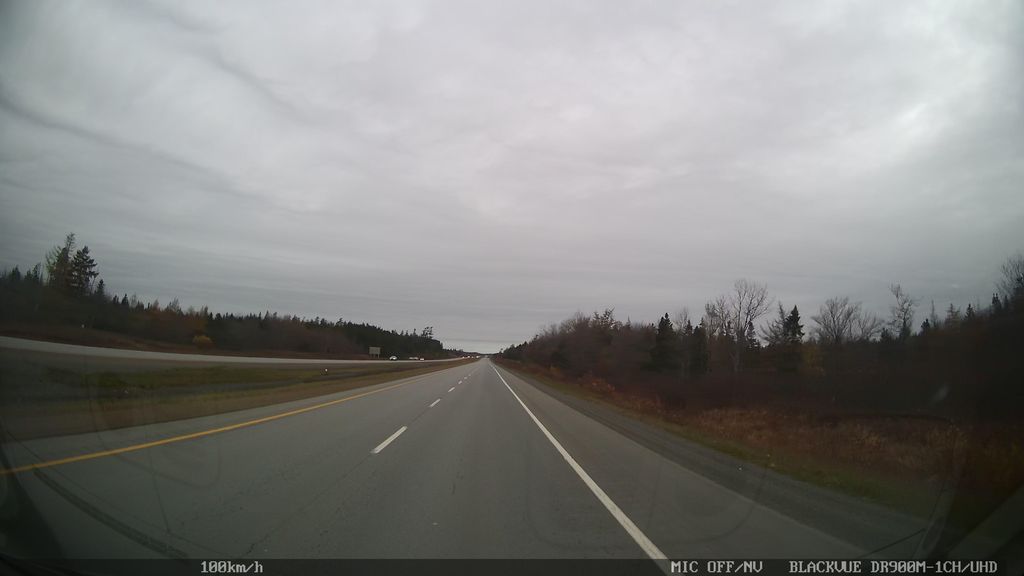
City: halifax